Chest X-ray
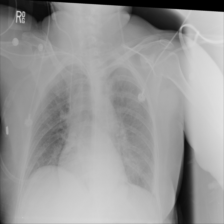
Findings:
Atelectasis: positive
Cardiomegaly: negative
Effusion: negative
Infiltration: positive
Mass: negative
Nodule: negative
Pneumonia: negative
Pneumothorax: negative
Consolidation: negative
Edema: negative
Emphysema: negative
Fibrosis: negative
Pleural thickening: negative
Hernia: negative